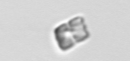
Label: Bacillariophyceae_morphotype1